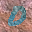
Label: 0